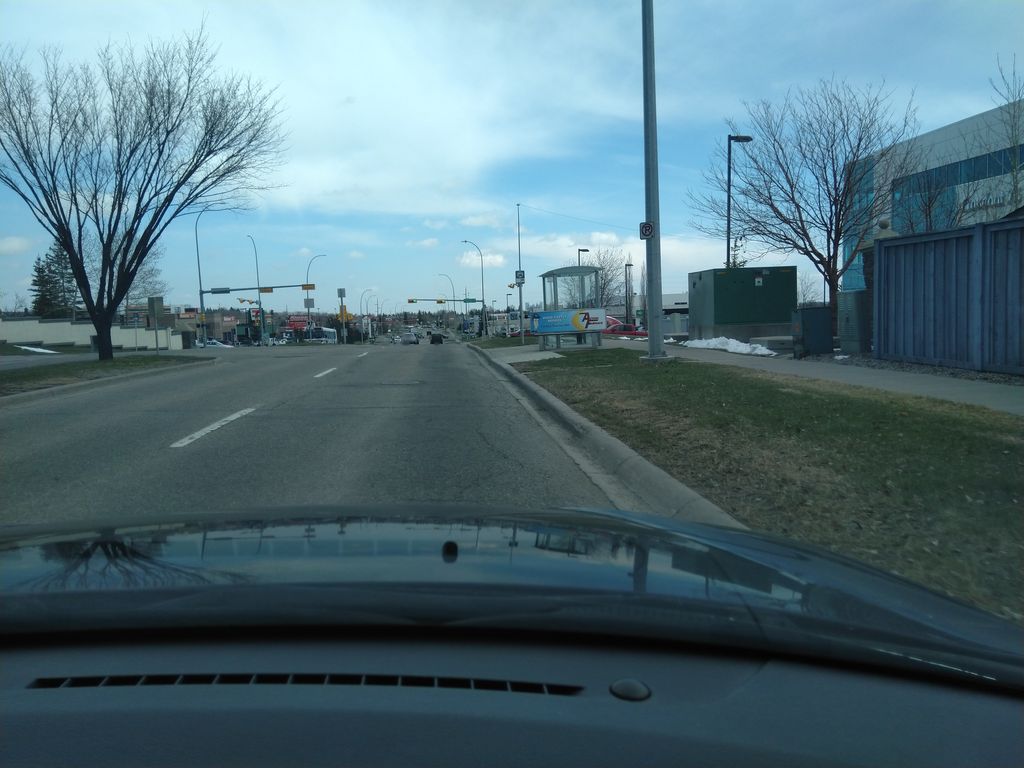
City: calgary